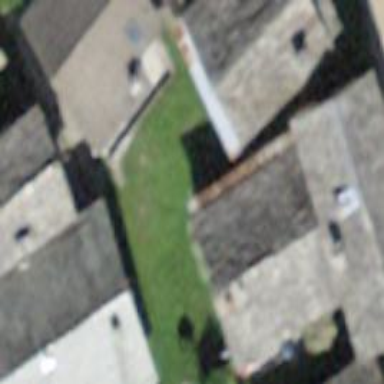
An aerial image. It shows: Simple house.